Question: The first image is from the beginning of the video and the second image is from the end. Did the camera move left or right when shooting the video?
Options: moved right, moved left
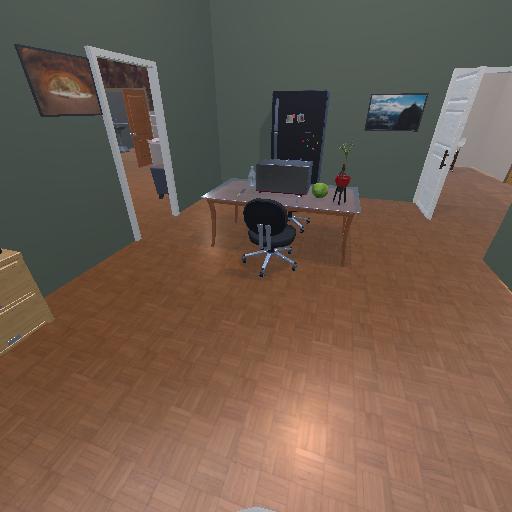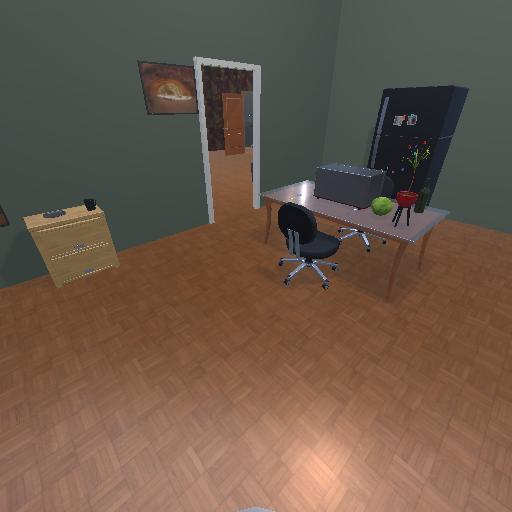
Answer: moved right